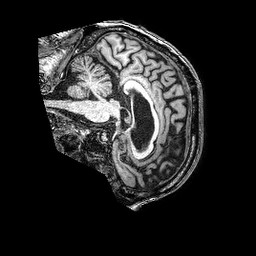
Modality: T1w
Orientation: sagittal
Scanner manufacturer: philips
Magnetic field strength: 3 T
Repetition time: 0.007057 s
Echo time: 0.00327 s